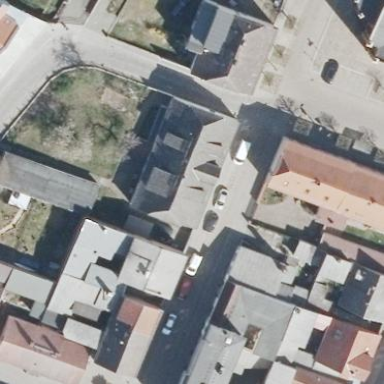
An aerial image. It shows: Building with grey half-hipped roof.